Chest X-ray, AP view. Patient: 55 years old, sex F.
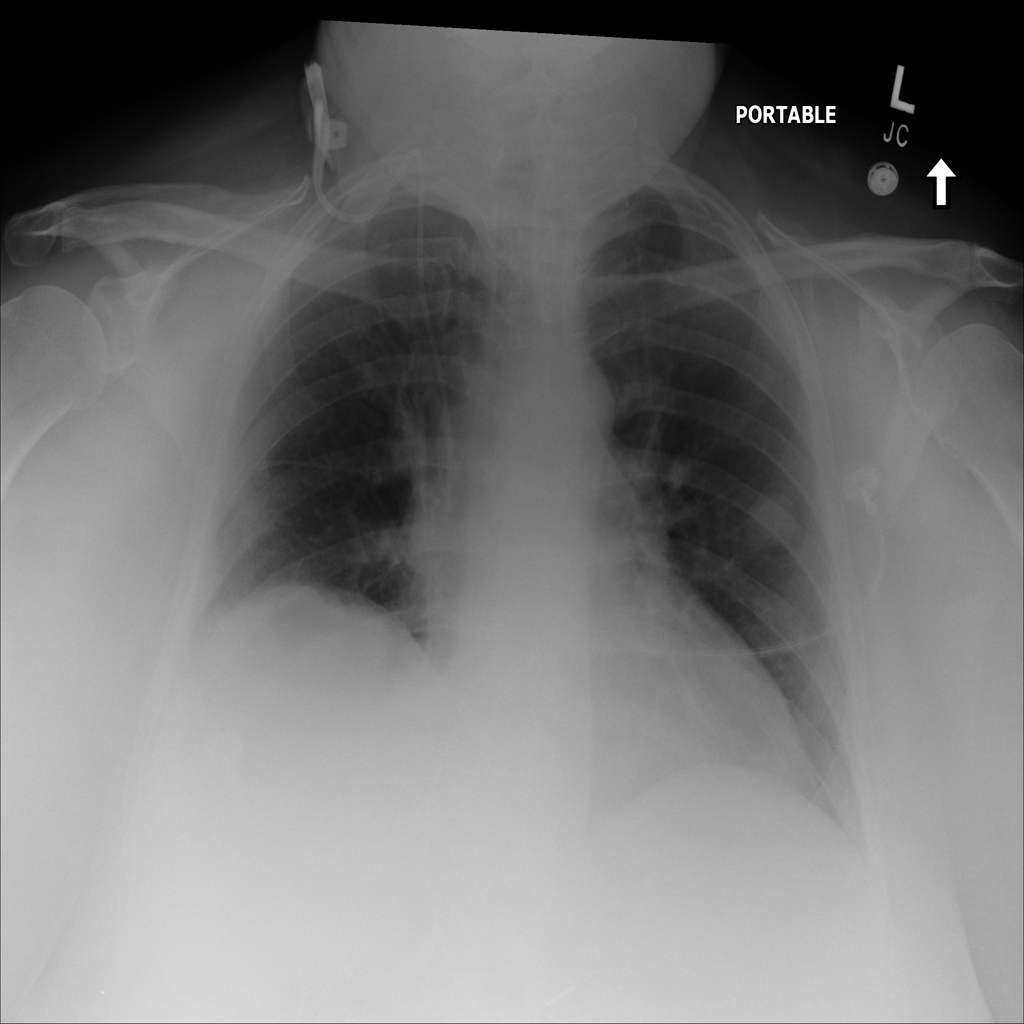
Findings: Mass